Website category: university
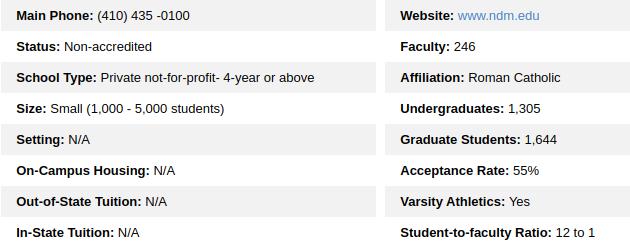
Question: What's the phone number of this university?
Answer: (410) 435 -0100

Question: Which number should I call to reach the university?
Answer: (410) 435 -0100

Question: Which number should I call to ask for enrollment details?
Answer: (410) 435 -0100

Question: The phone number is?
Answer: (410) 435 -0100

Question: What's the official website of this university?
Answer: www.ndm.edu

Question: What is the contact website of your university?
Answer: www.ndm.edu

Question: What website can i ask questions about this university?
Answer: www.ndm.edu

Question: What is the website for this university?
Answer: www.ndm.edu

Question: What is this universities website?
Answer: www.ndm.edu

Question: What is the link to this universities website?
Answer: www.ndm.edu

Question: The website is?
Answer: www.ndm.edu

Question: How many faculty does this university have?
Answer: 246

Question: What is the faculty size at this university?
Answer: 246

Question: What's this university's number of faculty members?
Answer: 246

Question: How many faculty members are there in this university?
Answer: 246

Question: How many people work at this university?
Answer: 246

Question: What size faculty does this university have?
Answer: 246

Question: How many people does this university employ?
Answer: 246

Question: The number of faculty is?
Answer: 246

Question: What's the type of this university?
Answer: Private not-for-profit- 4-year or above

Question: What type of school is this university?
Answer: Private not-for-profit- 4-year or above

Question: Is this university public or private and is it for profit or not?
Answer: Private not-for-profit- 4-year or above

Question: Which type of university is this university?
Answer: Private not-for-profit- 4-year or above

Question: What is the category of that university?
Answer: Private not-for-profit- 4-year or above

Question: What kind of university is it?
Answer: Private not-for-profit- 4-year or above

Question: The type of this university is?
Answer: Private not-for-profit- 4-year or above

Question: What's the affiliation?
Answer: Roman Catholic

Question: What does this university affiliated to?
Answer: Roman Catholic

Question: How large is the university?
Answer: Small (1,000 - 5,000 students)

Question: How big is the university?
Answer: Small (1,000 - 5,000 students)

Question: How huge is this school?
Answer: Small (1,000 - 5,000 students)

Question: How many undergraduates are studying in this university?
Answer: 1,305

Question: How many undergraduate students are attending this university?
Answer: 1,305

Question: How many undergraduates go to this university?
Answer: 1,305

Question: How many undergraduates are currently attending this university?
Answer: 1,305

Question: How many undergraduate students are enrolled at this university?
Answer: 1,305

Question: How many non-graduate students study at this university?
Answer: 1,305

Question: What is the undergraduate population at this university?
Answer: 1,305

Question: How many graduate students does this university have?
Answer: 1,644

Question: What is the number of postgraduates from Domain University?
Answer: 1,644

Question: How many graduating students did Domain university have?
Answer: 1,644

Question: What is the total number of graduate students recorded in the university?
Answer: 1,644

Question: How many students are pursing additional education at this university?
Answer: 1,644

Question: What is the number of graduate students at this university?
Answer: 1,644

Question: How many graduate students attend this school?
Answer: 1,644

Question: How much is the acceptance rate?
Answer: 55%

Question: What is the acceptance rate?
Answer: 55%

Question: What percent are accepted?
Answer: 55%

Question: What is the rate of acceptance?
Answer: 55%

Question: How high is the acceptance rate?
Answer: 55%

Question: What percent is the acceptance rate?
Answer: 55%

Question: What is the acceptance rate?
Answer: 55%

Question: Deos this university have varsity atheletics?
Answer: Yes

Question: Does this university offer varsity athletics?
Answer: Yes

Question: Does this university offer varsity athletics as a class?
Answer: Yes

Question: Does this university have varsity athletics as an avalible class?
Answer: Yes

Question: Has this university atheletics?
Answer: Yes

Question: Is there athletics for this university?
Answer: Yes

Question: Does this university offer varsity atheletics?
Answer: Yes

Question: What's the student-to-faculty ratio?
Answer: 12 to 1

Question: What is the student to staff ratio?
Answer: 12 to 1

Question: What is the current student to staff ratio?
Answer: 12 to 1

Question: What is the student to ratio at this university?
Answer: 12 to 1

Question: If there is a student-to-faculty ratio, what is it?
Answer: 12 to 1